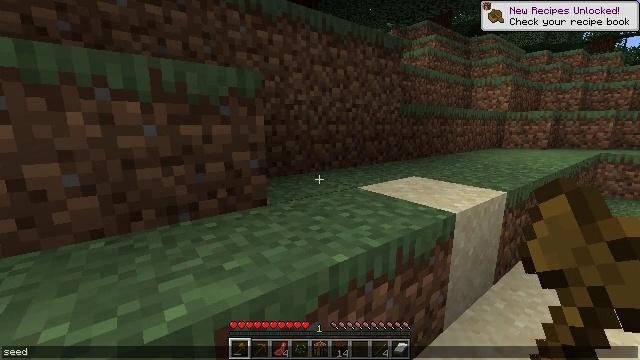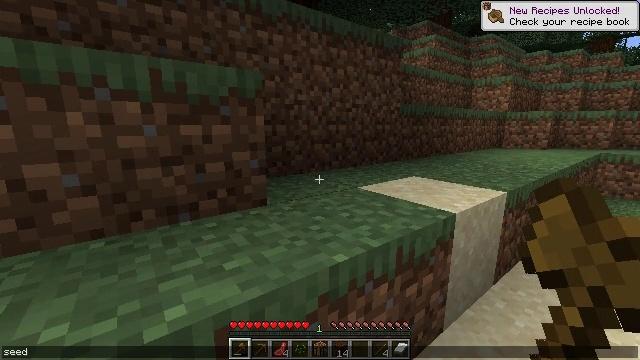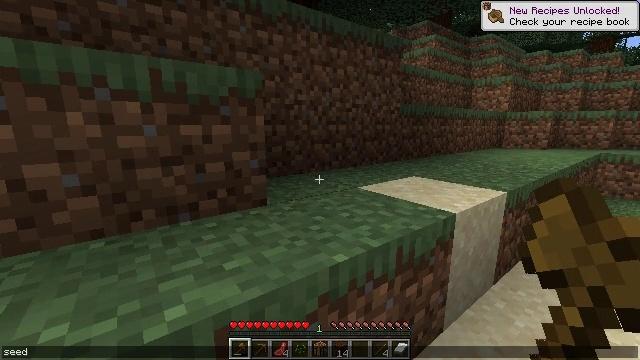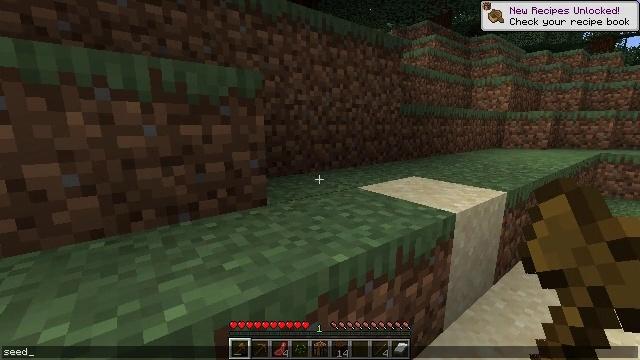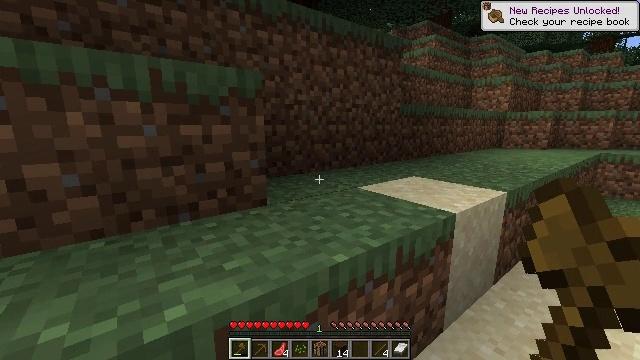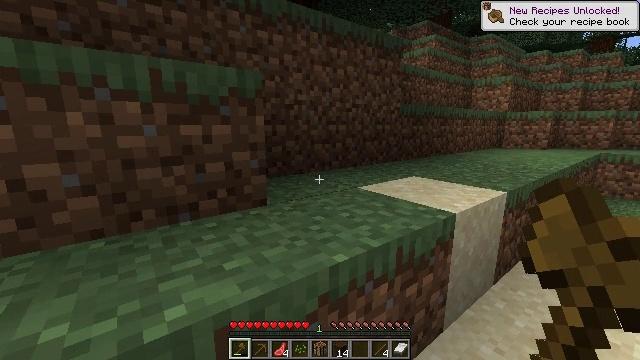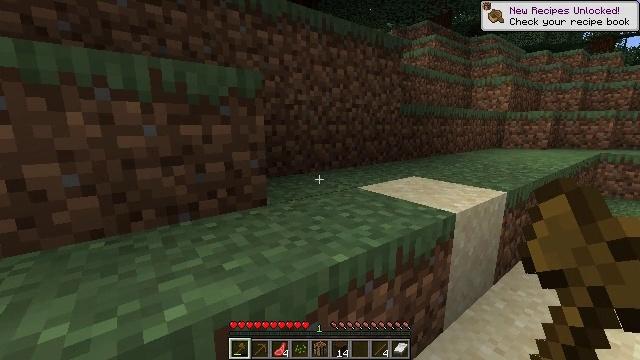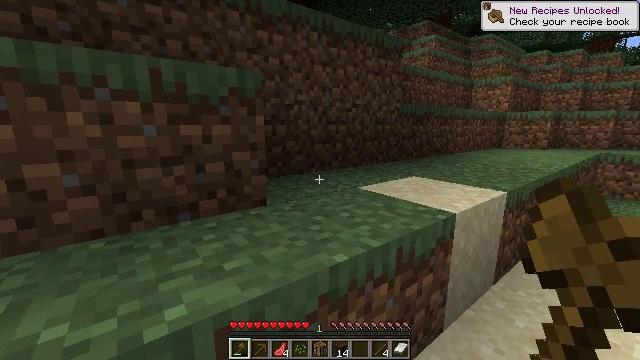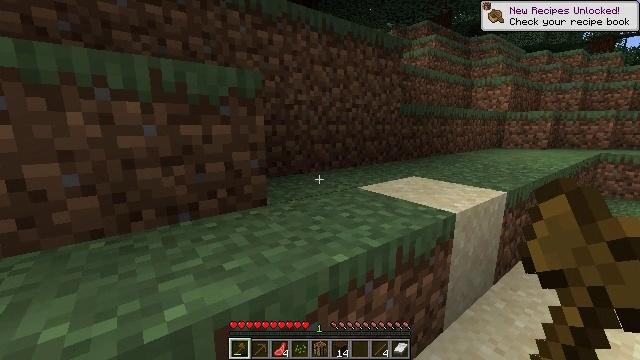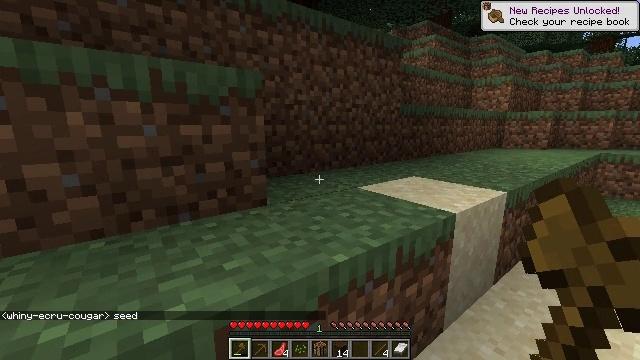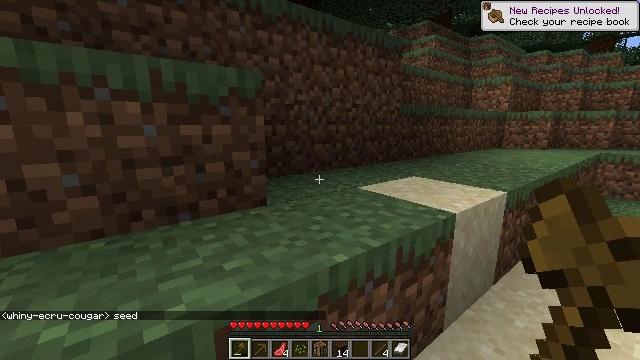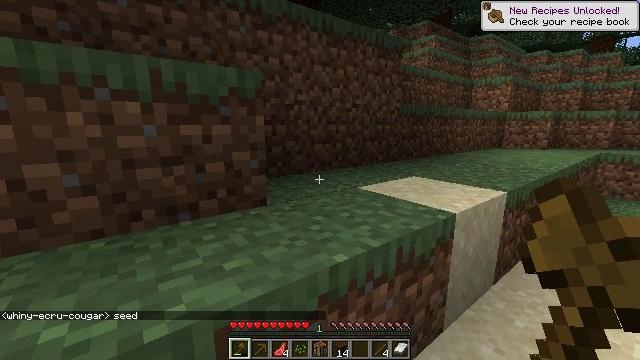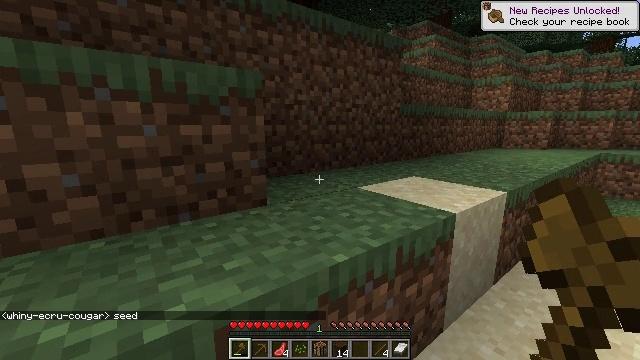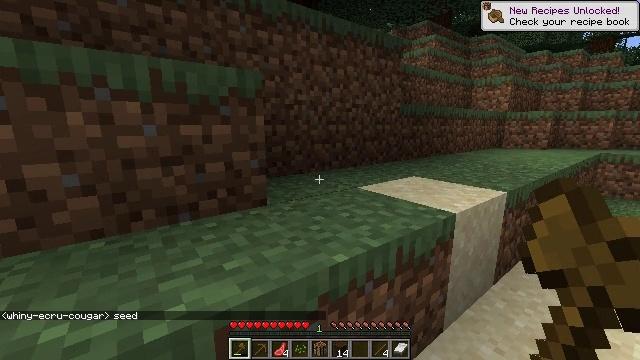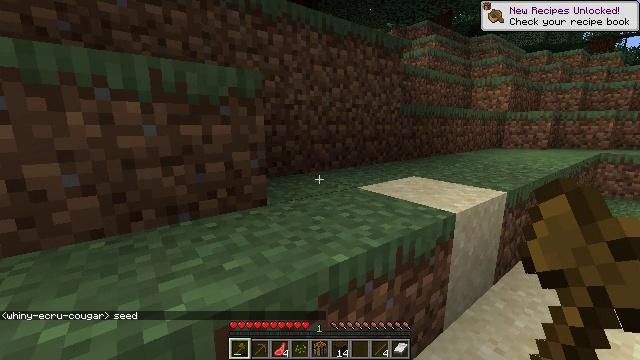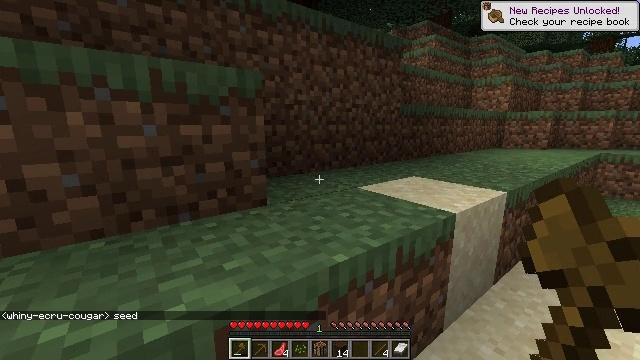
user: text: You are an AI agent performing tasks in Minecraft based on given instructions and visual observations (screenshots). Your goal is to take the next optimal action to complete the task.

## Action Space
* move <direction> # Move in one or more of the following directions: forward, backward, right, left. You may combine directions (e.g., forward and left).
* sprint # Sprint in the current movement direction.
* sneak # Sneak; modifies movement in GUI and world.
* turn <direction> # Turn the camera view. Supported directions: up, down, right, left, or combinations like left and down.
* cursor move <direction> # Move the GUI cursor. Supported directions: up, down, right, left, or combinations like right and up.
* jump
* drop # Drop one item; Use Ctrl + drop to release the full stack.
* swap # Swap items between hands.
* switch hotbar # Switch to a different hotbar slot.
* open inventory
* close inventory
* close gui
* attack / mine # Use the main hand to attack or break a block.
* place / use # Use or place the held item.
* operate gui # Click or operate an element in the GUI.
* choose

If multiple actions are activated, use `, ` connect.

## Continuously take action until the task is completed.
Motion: motion action
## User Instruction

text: Break the sweet berry bush to collect berries.
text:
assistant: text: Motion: move right
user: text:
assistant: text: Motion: move right
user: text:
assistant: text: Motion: no_op
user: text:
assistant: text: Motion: no_op
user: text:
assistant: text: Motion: close gui
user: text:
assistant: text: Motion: no_op
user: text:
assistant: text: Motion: no_op
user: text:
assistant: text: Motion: no_op
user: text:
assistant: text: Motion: no_op
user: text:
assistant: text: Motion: no_op
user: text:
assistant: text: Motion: no_op
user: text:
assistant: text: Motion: no_op
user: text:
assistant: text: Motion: no_op
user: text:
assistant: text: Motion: no_op
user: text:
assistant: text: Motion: no_op
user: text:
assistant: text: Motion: no_op
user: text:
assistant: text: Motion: no_op
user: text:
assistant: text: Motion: no_op
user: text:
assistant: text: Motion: no_op
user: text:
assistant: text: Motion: no_op
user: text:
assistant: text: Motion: no_op
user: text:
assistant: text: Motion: no_op
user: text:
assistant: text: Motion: no_op
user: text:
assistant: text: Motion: no_op
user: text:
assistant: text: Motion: no_op
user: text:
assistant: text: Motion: no_op
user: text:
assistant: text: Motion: no_op
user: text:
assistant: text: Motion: no_op
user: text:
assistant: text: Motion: no_op
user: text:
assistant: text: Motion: no_op